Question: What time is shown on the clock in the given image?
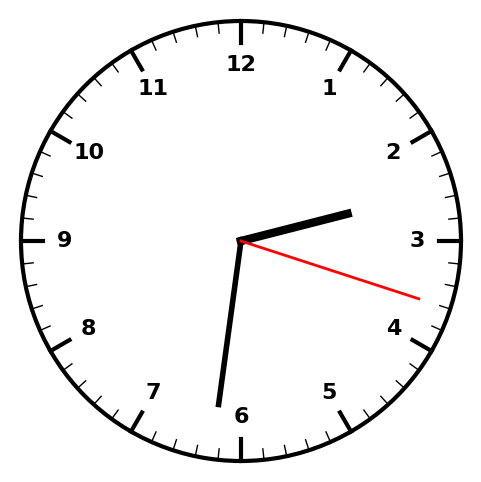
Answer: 02:31:18